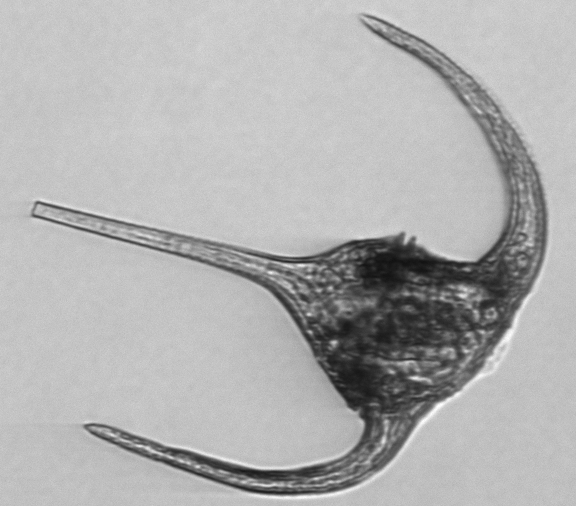
Label: Tripos